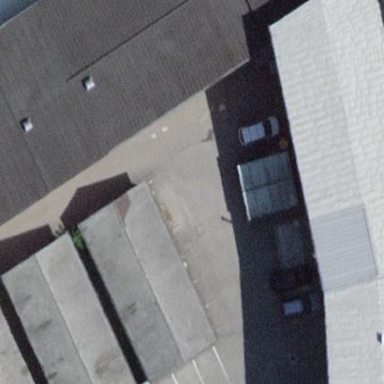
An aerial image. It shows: Warehouse.